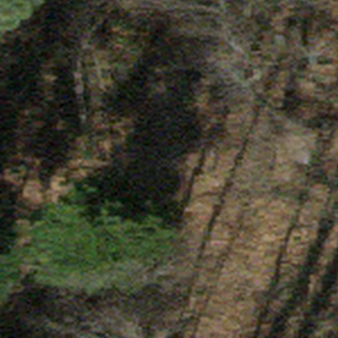
Label: other